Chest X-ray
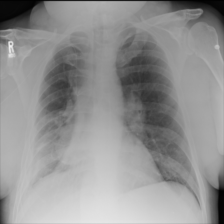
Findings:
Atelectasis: negative
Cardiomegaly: negative
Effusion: negative
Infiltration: negative
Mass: negative
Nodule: negative
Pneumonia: negative
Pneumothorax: negative
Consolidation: negative
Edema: negative
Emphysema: negative
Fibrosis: negative
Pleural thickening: negative
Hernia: negative